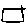
Label: square